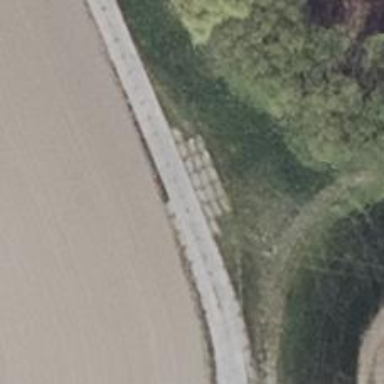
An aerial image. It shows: Unclassified road with concrete surface.